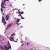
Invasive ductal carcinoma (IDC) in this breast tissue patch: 0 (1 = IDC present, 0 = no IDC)